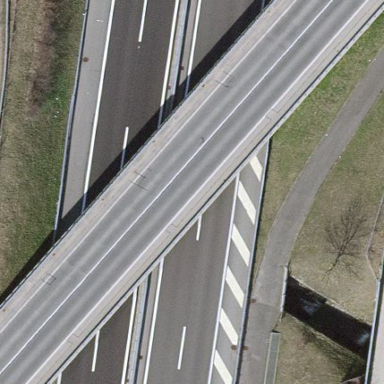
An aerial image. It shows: Man-made bridge.